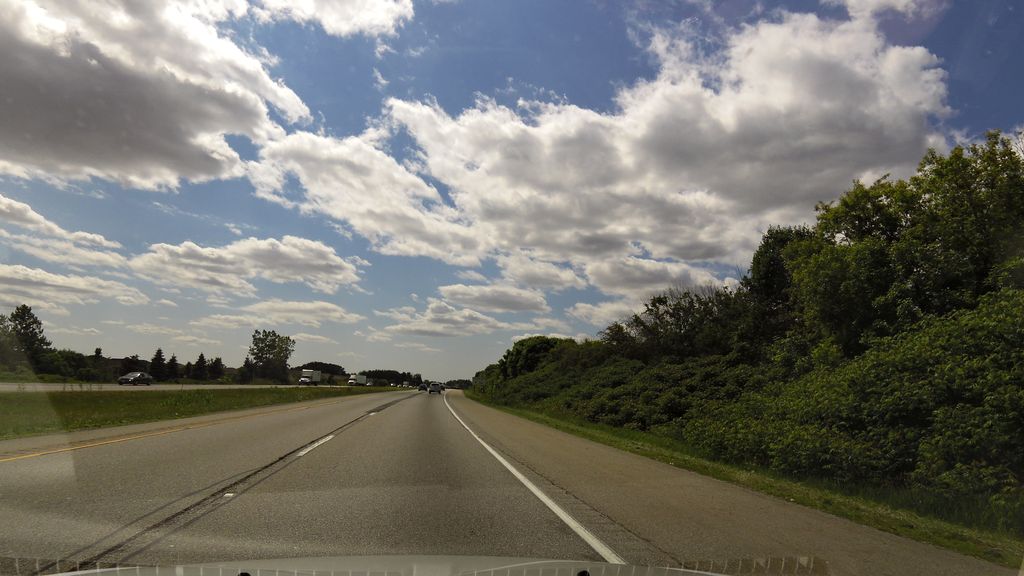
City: hamilton